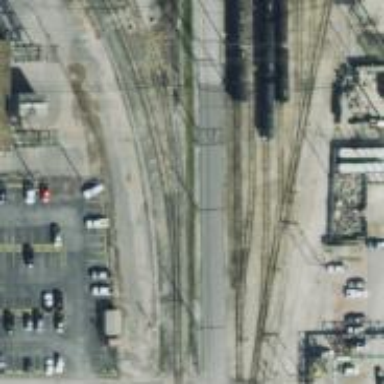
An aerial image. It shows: Railway yard.